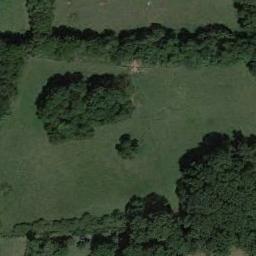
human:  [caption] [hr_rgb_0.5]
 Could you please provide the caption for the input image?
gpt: This meadow has dense grasses and some trees .

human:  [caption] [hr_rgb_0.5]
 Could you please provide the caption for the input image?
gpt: Many trees are on the meadow .

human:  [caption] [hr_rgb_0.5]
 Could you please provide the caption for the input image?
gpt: There are some trees on the meadow .

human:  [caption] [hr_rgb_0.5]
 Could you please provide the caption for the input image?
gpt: There are two yellow lines on the grass .

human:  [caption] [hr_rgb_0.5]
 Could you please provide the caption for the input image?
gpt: There are many green trees around the green meadow .